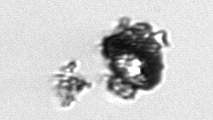
Label: Delphineis